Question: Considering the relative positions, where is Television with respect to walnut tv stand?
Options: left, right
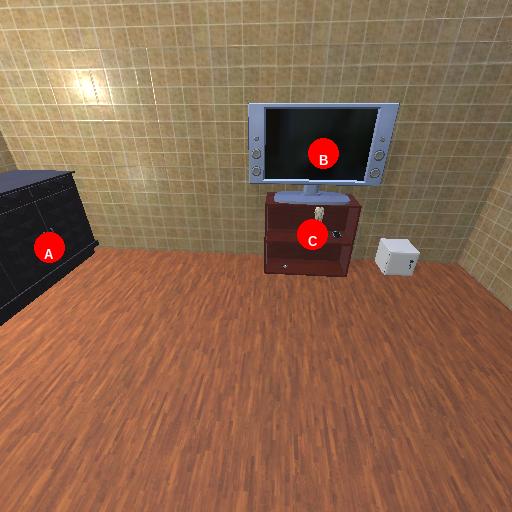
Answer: left